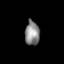
Tissue: lung
Cell type: Fibroblasts
Senescence score: 0.606
Nuclear area (px): 342
Mean DAPI intensity: 138.974